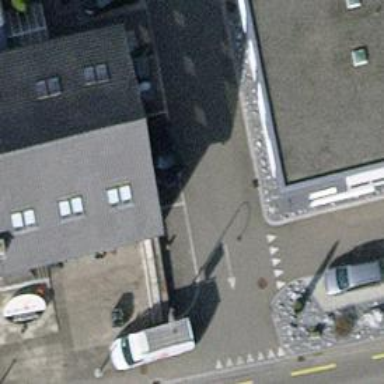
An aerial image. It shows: Street cabinet of man-made origin.